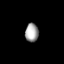
Tissue: lung
Cell type: Endothelial cells
Senescence score: 0.5442
Nuclear area (px): 242
Mean DAPI intensity: 162.145